Field crop: maize
Growth stage: 1
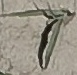
Species: sorghum